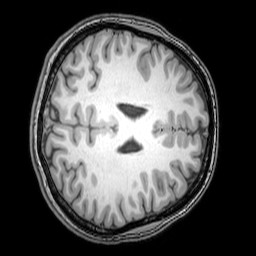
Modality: T1w
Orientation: axial
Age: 24
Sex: female
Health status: healthy
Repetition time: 0.081 s
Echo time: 0.037 s